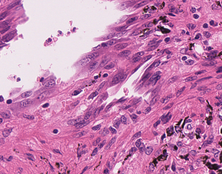
Tumor epithelial tissue: no
Tumor-associated stroma tissue: yes
Normal tissue: no